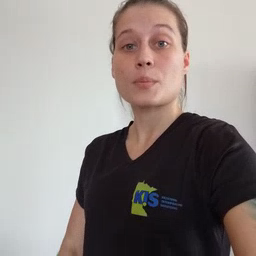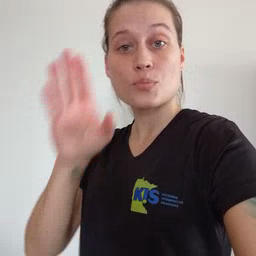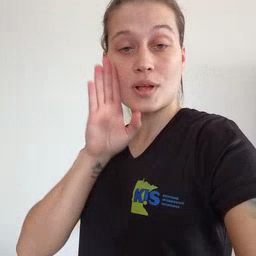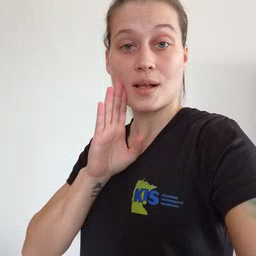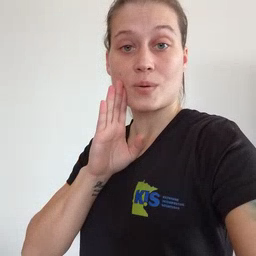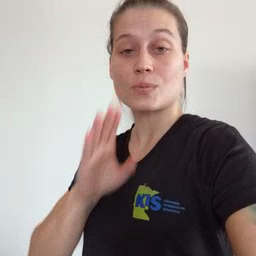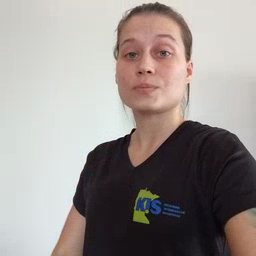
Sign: brown